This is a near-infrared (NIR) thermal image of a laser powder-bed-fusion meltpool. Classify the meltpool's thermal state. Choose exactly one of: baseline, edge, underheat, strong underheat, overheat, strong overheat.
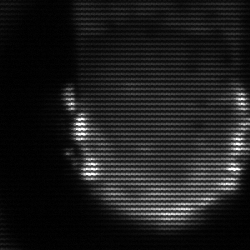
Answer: baseline